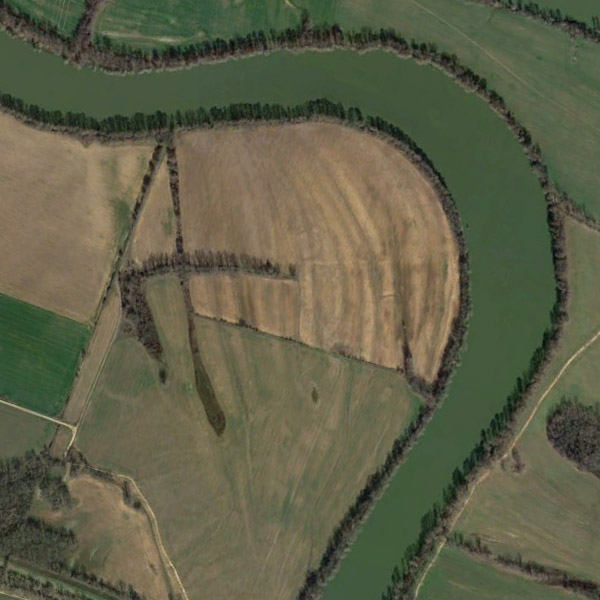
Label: River